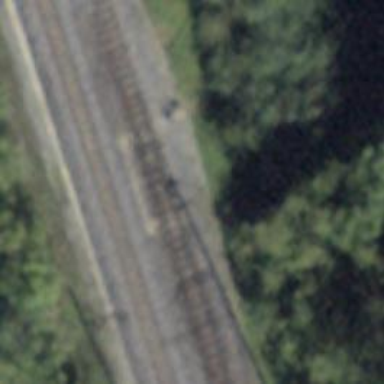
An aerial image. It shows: Railway switch.